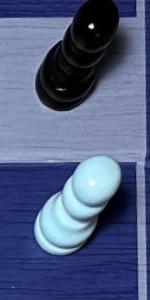
Label: Pawn_White